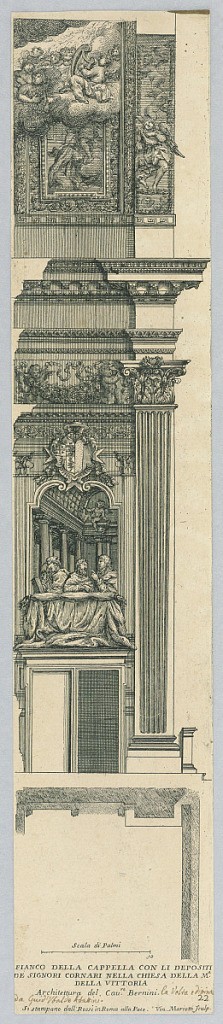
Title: Plan and Elevation for Cornaro Chapel, San Lorenzo Basilica
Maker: Giovanni Lorenzo Bernini, 1598 – 1680
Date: ca. 1660
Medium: Engraving, brush and blue wash, pen and ink on paper
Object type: Print
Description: Plan and elevator for Cornaro Chapel, San Lorenzo Basilica